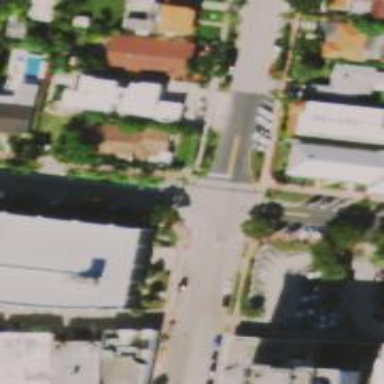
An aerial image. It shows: Stop road.